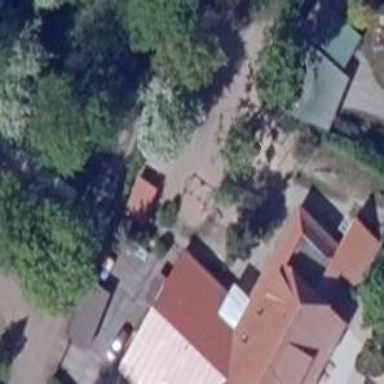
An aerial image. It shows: Kindergarten building.